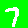
Digit: 7